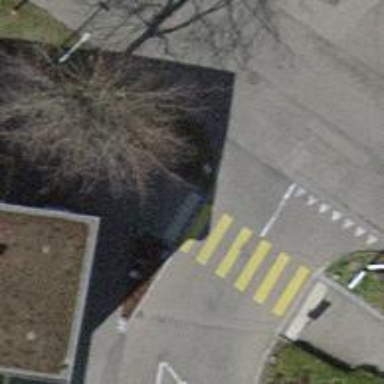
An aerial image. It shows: Uncontrolled zebra crossing on the road.